Question: I'm using the Kendo Mobile List List View. I'm using the DataSource with Grouping. I've created a Group Header Template. I need to show additional data in the Group Header. What is the best way to add this data?
Here is an image of my list view as it currently is:

This is my script to draw the List view:
'''
$('#best-in-klas-products-list-view').kendoMobileListView({
headerTemplate: $('#best-in-klas-products-header-template').text(),
template: $('#best-in-klas-products-template').text(),
dataSource: new kendo.data.DataSource({
type: 'json',
transport: {
read: url
},
group: {
field: 'groupByField', dir: "desc"
},
sort: [
{ field: "ranking", dir: "asc" }
]
}),
filterable: false,
click: function (e) {
klas.evProductId = e.dataItem.evProductId;
klas.bestInKlasProductDetailsViewModel.getProductDetails(e);
klas.app.navigate('#best-in-klas-product-details-view');
}
});
'''
This is my header template:
'''
<script id="best-in-klas-products-header-template" type="text/x-kendo-template">
# if ( klas.bestInKlasProductsViewModel.checkForBestInKlas(value) ) { #
<div class="list-view-group-header">
<div class="group-header-table-container">
<div><img src="images/best-in-klas.svg" class="best-in-class-logo" /></div>
<div>
<div class="market-segment-title">#: klas.marketSegmentName #</div>
<div class="award-title">Best in KLAS</div>
</div>
</div>
</div>
# } else { #
<div class="list-view-group-header">
<div class="group-header-table-container">
<div><img src="images/category-leader.svg" class="best-in-class-logo" /></div>
<div>
<div class="market-segment-title">#: klas.marketSegmentName #</div>
<div class="award-title">Category Leaders</div>
</div>
</div>
</div>
# } #
</script>
'''
Is there a good way to show additional data in the Group Header? Any Help would be greatly appreciated.
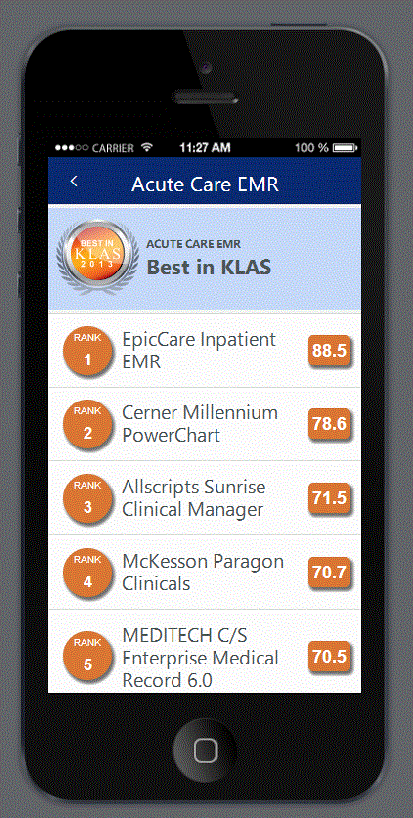
Answer: Instead of defining a template for the groupHeader, you can define a function to call. Inside that function you can whatever you need and return whatever you want for the header to say.
'''
headerTemplate: headerTemplateFunction,
'''
with the function like
'''
function headerTemplateFunction(e) {
var matchedData = $("#listView").data("kendoMobileListView").dataSource.data().toJSON().filter(function(item) {
return item.continent === e.value;
});
return e.value + " has a total of : " + matchedData.length;
}
'''
See sample on jsBin <URL>